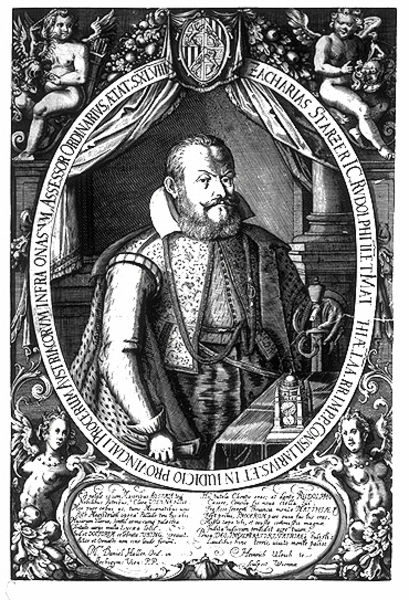
Titel: Bildnis des Zacharias Starzer
Künstler: Heinrich Ulrich
Institution: (Seriendruck)
Schlagwörter: hand, mann, umhang, weiß, frauen, blumen, brust, busen, fenster, grau, ohr, schwarz, säule, säulen, tisch, zeichnung, obst, bart, jacke, schnurrbart, augen, hermelin, kragen, rahmen, ärmel, bild, bildnis, herr, portrait, porträt, vorhang, haare, mantel, person, augenbrauen, oval, engel, früchte, putte, herrschaft, brüste, schrift, papier, könig, dick, weiber, inschrift, grimmig, uhr, robe, zeigen, knöpfe, schnauzbart, name, vier, druck, radierung, stich, schwarzweiß, schwert, text, waffe, herrscher, fürst, rüstung, kopie, wissenschaftler, wappen, standuhr, wams, forscher, strenge, bänder, putten, verziehrung, latein, fruchtbar, herrschen, sanduhr, barbusig, inschrfit, rapier, madaillon, zacharias, assessor, starzer, ordinarivs